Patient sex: M
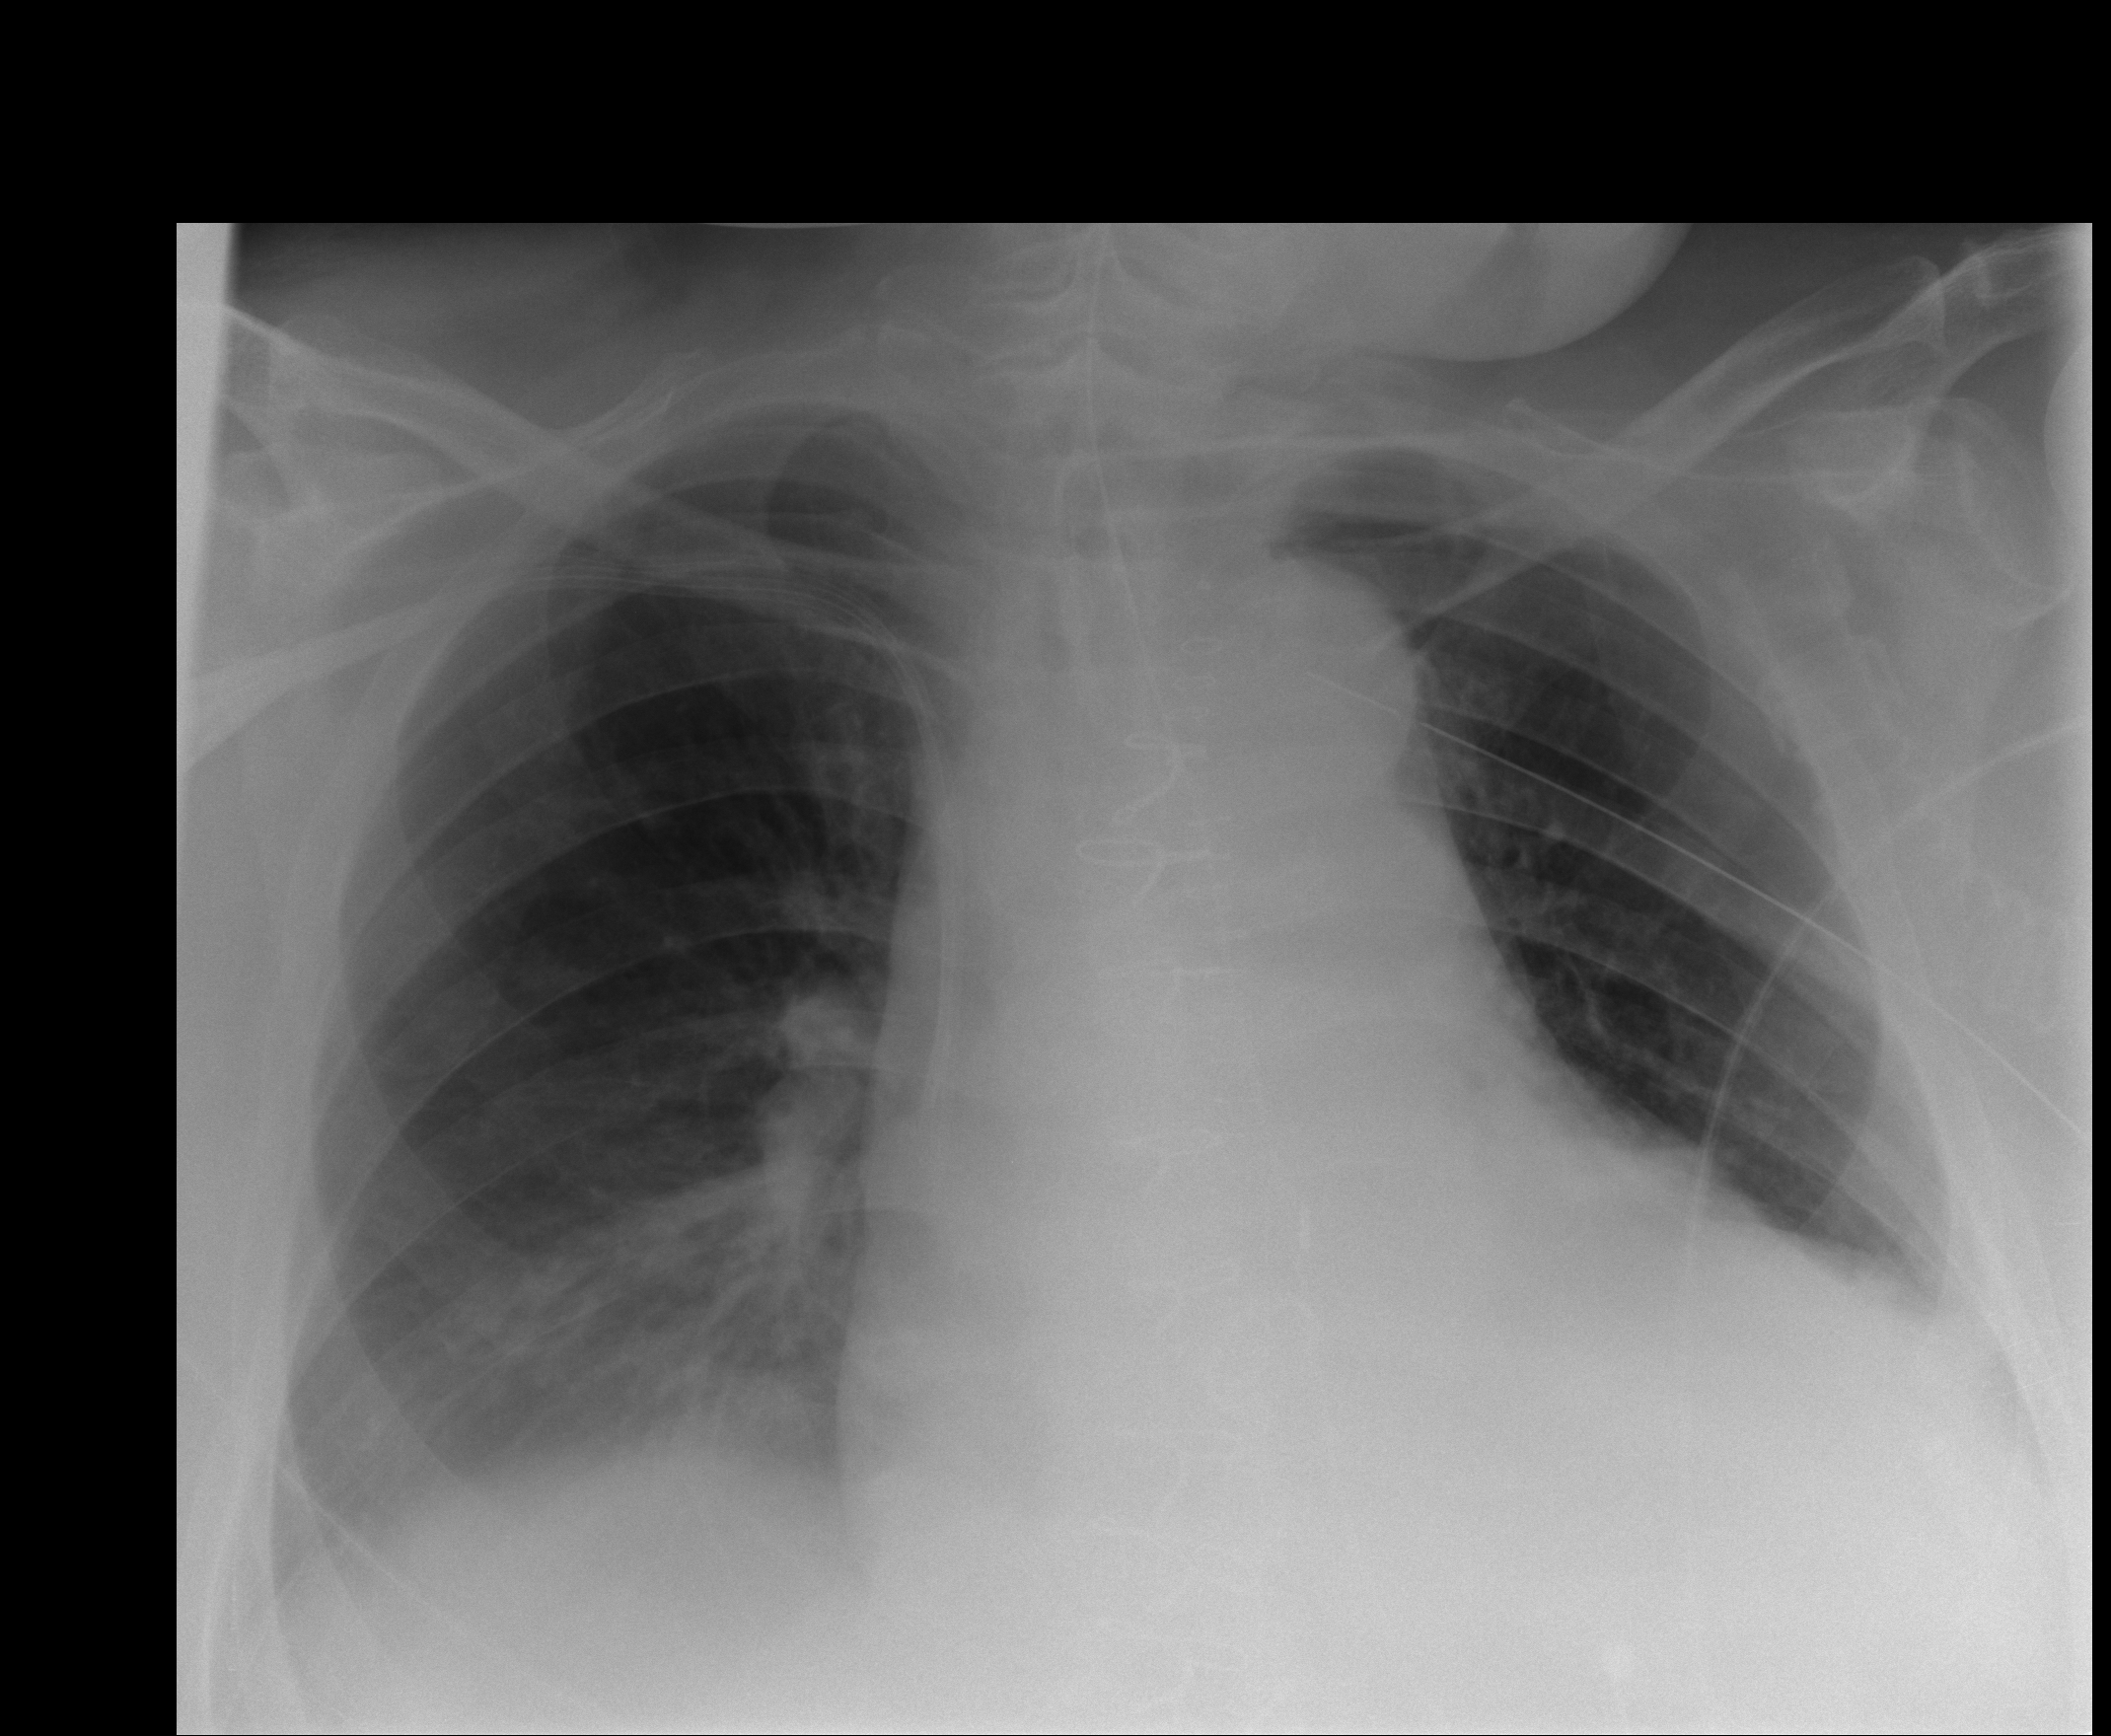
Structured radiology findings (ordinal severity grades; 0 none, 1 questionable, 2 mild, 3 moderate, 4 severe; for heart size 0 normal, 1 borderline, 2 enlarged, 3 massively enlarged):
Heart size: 2
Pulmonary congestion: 0
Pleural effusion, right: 0
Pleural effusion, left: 1
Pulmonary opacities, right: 0
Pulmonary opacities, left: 0
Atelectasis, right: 2
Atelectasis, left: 2